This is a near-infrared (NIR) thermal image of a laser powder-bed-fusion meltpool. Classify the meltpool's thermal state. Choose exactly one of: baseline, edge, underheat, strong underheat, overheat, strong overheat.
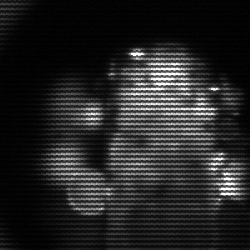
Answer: strong underheat